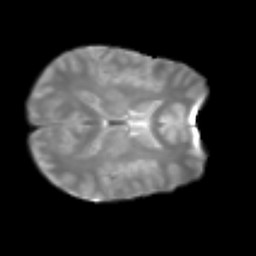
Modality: T2w
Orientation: axial
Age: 23
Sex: female
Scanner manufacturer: siemens
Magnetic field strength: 3 T
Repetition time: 2.3 s
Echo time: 0.085 s